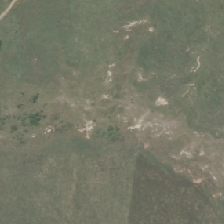
Land cover: low_producing_grassland